Question: I asked this question before and someone vote down myquestion saying that this question is not valid. I have spent three days on this problem. So please if you do not understand it , it does not mean that the question is invalid. Here it is:
I have created a SSRS report.
Here is the out put of my report.
On each page I want to show record group by Landing Date and Buyer Name.
That is on first page following should be shown:
SHETLAND 06-Jan-05 1<PHONE>
On second page:
SHETLAND 11-Jan-05 <PHONE>.95045137
On third page:
FRESH 14-Jan-05 3<PHONE>
SHETLAND 14-Jan-05 1<PHONE>
==========================================================================
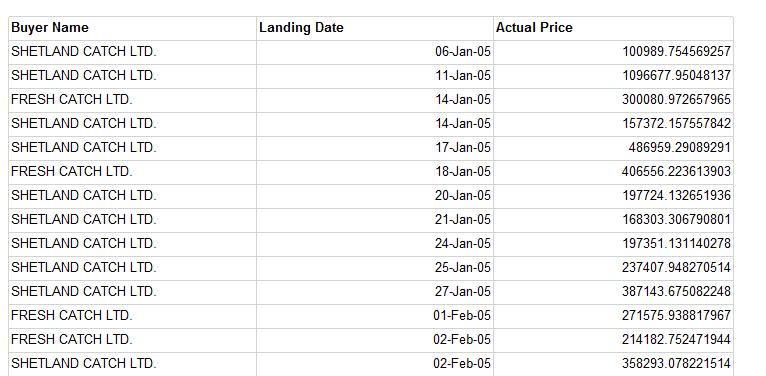
Answer: Try to create Grouping on two level (nested). That is first group by Landing Date and then right click on newly created group and create a child group . and in child group create expression to group by Buyer Name. Hope it will work.